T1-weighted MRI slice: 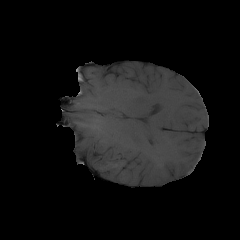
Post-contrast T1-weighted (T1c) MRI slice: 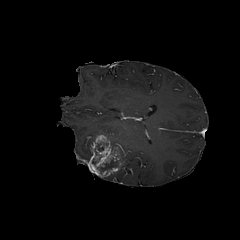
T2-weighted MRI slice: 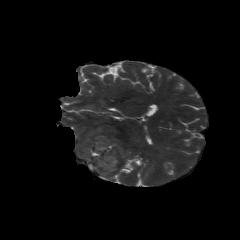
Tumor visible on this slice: yes